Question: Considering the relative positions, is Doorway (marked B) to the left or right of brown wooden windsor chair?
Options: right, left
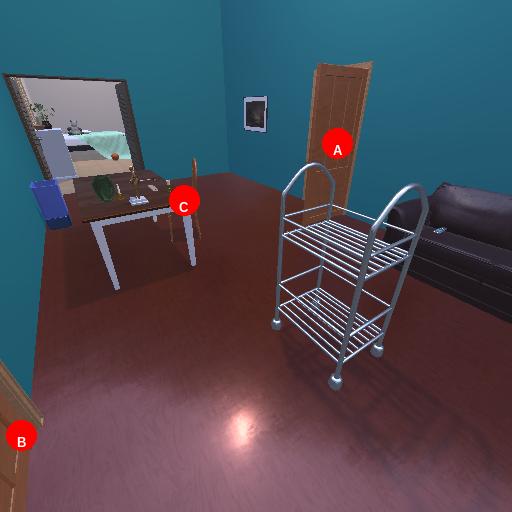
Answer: right